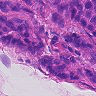
Metastatic tissue present: yes